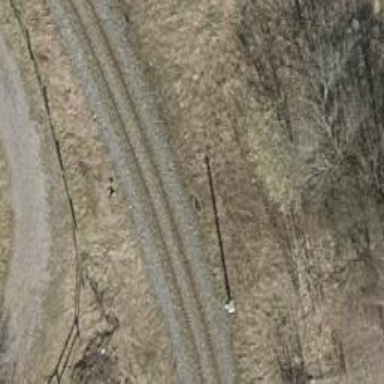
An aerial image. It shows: Narrow-gauge railway track with 1 electrified contact line.